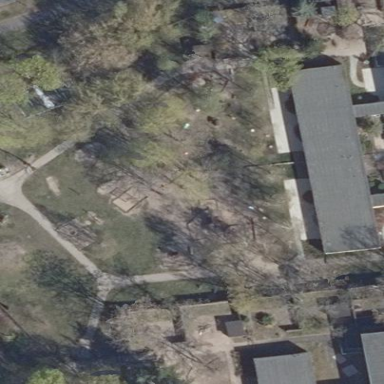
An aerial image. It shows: Kindergarten.